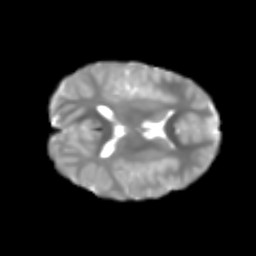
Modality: T2w
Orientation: axial
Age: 6
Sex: male
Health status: healthy